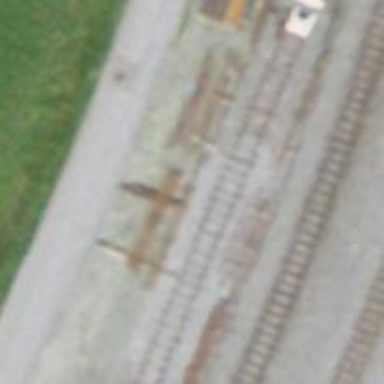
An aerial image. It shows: Railway buffer stop.